Question: I am trying to use bootstrap popover as some like facebooks new friends , new messages and new activity popover windows . But in my case I have to right align the popover . If I right align my content is not automatically fitting and some part of the message is hiding at the top .
You can see the below JS fiddle
<URL>
'''
$( function(){
$("#example").popover({placement:'right',content:'<ul> <li> Friend list 1 </li> <li> Friend list 2 </li> <li> Friend list 3 </li> <li> Friend list 4 </li> <li> Friend list 5 </li><li> Friend list 5 </li><li> Friend list 6 </li><li> Friend list 7 </li></ul>', html:true});
$("#example").popover("show");
});
<img id='example' style="opacity:0.4;filter:alpha(opacity=40);margin-top:20px;" alt="Friends"
width="40px" height="40px"
src="http://www.experienceworks.org/images/content/pagebuilder/twitter-bird-light-bgs_12-4-12.png" title="Friends">
'''
Any suggestion to resolve this issue ? ( or any other ways to implement new message popup box like facebook )
I am looking for some thing like below ..

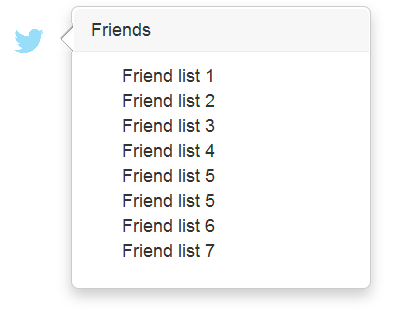
Answer: You need to overwrite some bootstrap styles in order to achieve this :
'''
#friend-list .arrow{
top:0;
margin-top:14px;
}
#friend-list .popover{
top:0 !important;
margin-top:10px;
}
<div id='friend-list'>
<img id=....
</div>
'''
Check this fiddle:
<URL>